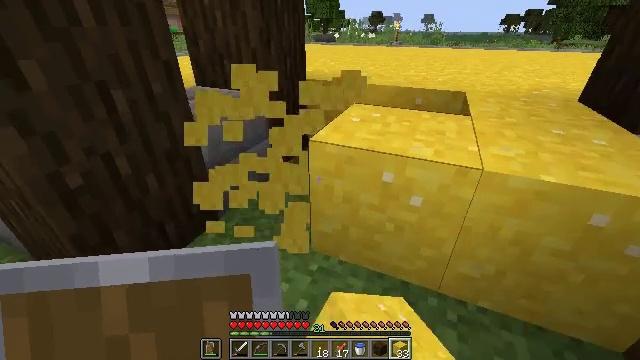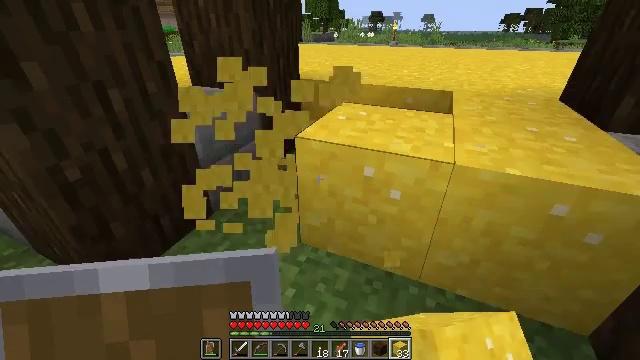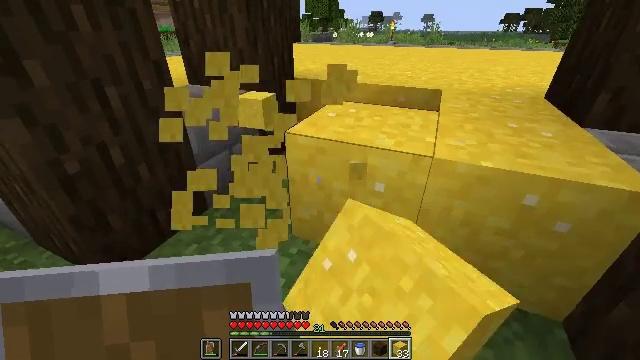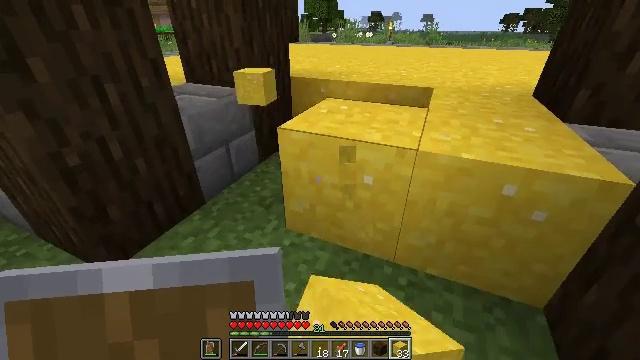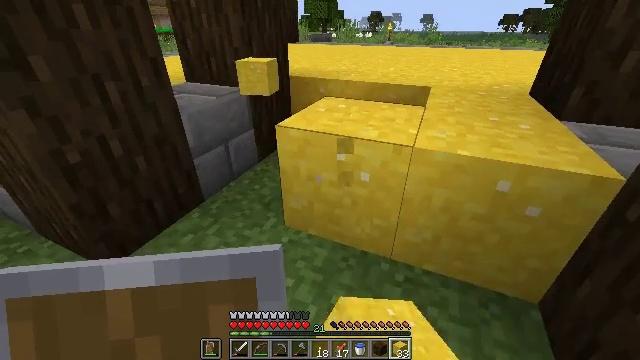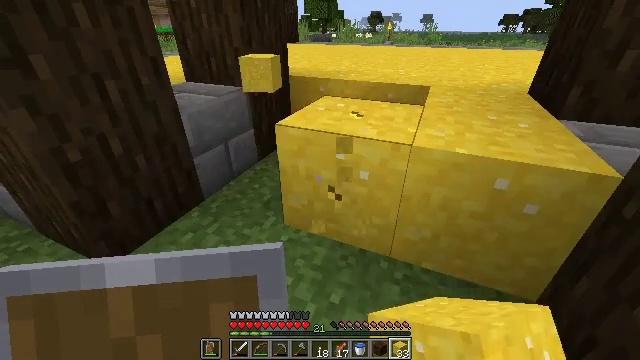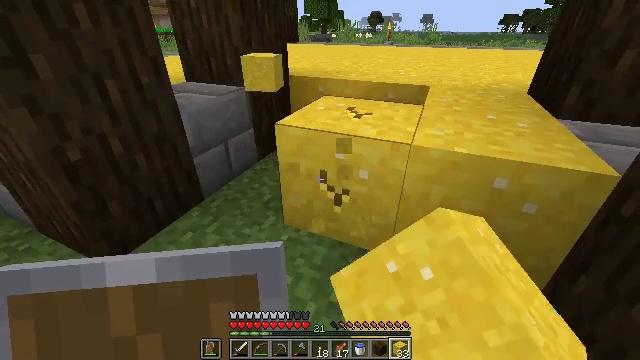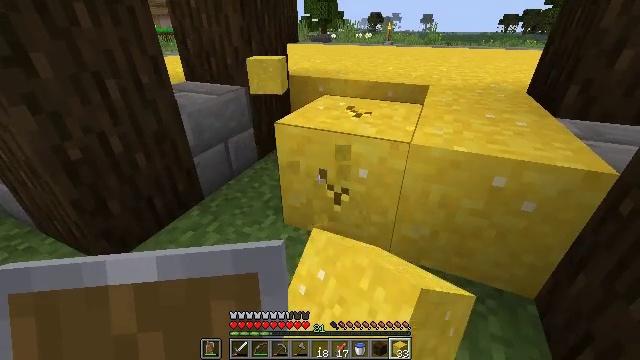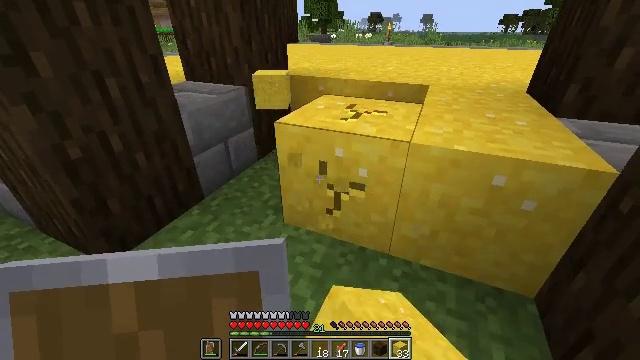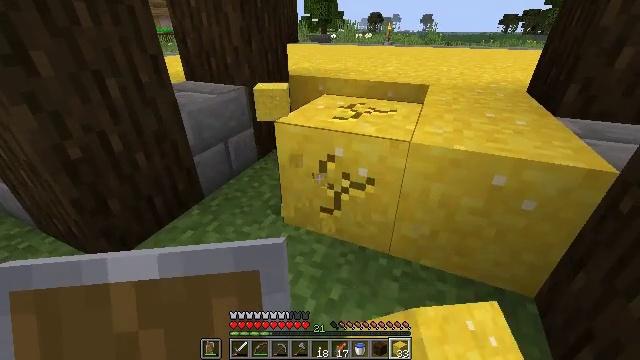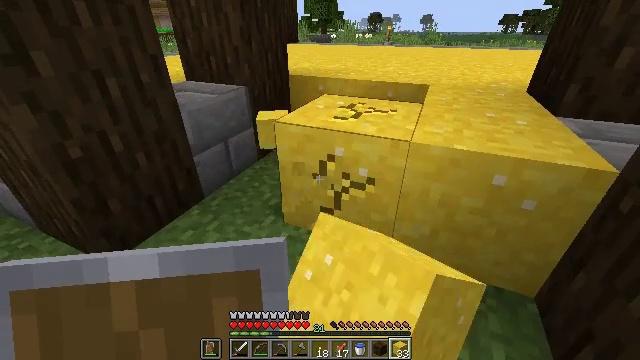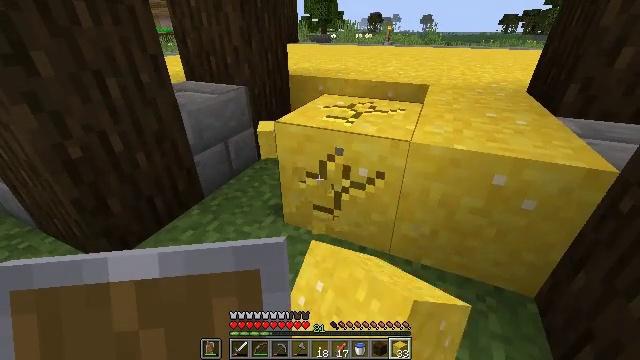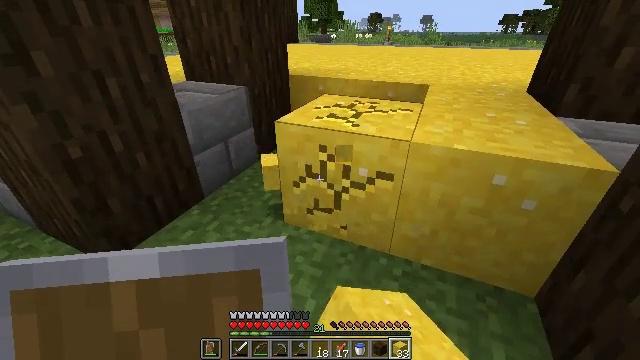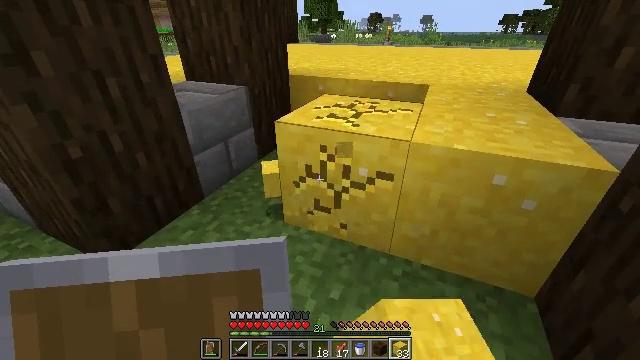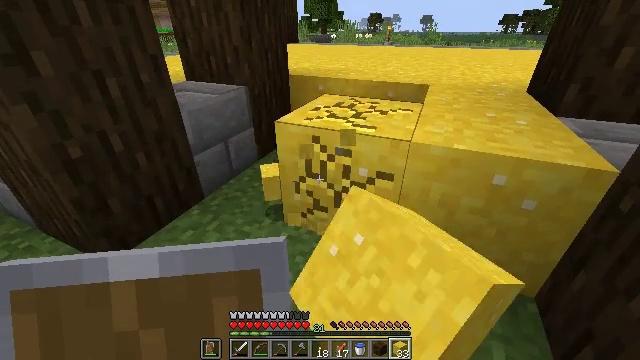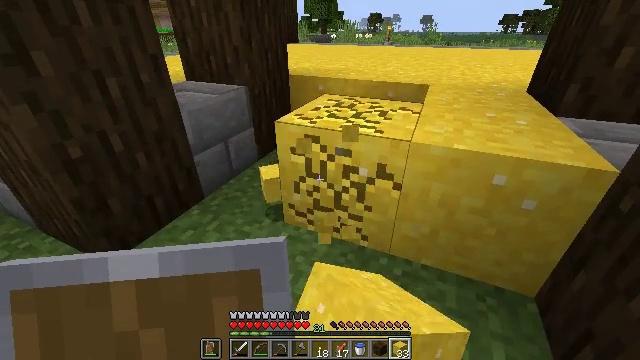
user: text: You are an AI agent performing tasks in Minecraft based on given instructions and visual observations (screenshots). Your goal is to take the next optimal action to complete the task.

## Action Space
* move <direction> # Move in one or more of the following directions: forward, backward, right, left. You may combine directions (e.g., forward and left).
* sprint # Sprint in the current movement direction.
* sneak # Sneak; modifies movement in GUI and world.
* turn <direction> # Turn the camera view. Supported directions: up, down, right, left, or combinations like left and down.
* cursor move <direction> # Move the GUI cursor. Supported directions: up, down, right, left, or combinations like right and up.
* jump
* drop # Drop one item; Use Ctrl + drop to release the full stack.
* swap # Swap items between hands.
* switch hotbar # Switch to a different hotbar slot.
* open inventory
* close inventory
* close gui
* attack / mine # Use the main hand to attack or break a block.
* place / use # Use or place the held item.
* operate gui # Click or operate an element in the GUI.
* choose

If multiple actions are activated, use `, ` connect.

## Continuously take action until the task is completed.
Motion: motion action
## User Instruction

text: Mine the yellow concrete powder.
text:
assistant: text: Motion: move back and move right, attack / mine
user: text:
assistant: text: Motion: attack / mine
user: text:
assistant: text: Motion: attack / mine
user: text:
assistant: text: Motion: attack / mine
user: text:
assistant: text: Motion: attack / mine
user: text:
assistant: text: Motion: attack / mine
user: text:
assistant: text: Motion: attack / mine
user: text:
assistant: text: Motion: attack / mine
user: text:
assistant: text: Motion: attack / mine
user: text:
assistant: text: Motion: attack / mine
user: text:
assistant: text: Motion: attack / mine
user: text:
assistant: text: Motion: attack / mine
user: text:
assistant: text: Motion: attack / mine
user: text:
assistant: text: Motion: attack / mine
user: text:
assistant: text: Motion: attack / mine
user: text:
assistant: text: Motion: attack / mine
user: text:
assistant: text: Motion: attack / mine
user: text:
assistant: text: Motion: attack / mine
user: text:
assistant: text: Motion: attack / mine
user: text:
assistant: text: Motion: attack / mine
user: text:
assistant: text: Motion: turn right, attack / mine
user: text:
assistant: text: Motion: turn right, attack / mine
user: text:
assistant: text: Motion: turn right, attack / mine
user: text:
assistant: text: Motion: attack / mine
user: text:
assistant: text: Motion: attack / mine
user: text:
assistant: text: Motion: attack / mine
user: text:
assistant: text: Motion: attack / mine
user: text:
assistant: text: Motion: attack / mine
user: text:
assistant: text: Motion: attack / mine
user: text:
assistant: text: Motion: attack / mine